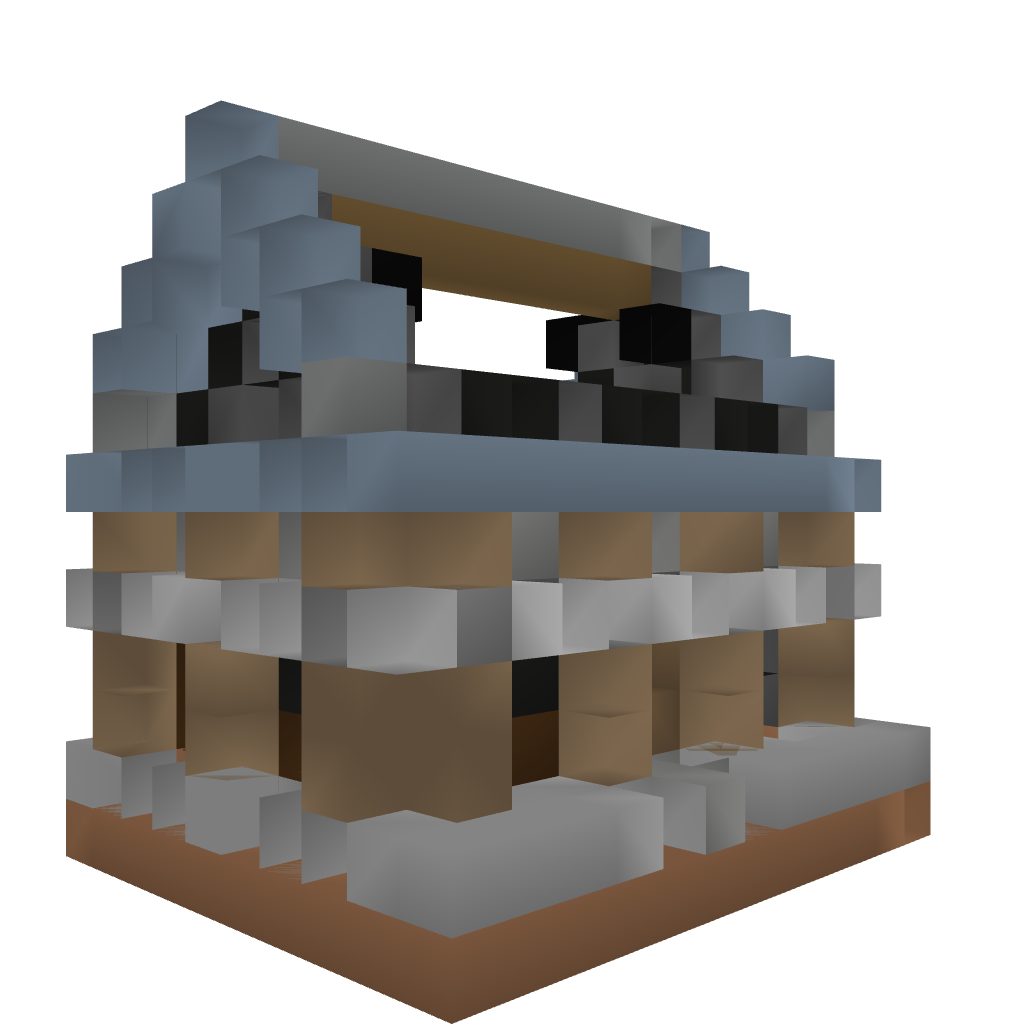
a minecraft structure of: Basic Survival House 1